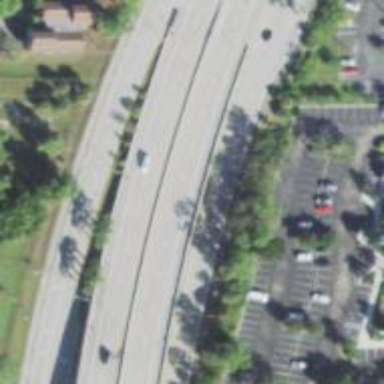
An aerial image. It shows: Primary link highway with asphalt surface.